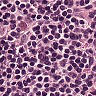
Metastatic tissue present: no